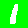
Digit: 1